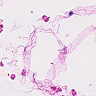
Metastatic tissue present: no